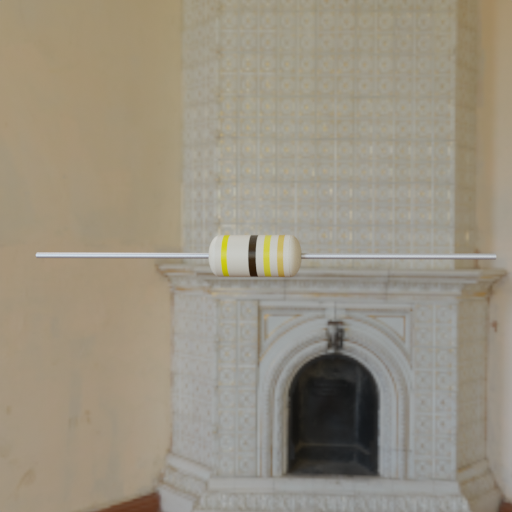
Resistor colour bands (in order): yellow, black, yellow, gold